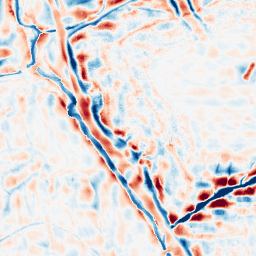
Category: wavelet
Decomposition family: wavelet_dwt
Decomposition parameters: wavelet: db4
level: 4
Upsampling method: quintic
Upsampling parameters: scale: 8
Upsampling scale: 8